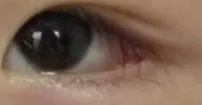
The ocular appearance shows swelling of the lateral superior part and the lower eyelid of the left eye.
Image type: medical_photograph (other_medical_photograph)